Question: In Safari 7 on iOS and OSX I have certain elements in which the text is overflowing horizontally. These elements have their text populated by Angular Translate asynchronously. It looks as if Safari doesn't realize the content of the element changed isn't re-rendering it; Instead letting child elements overflow horizontally.

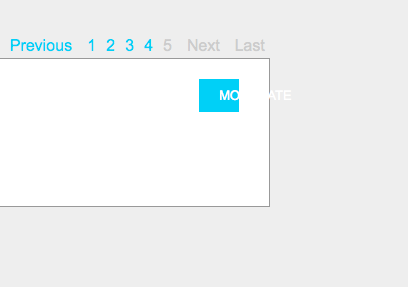
Answer: This seems like a repaint/redraw issue that's been known to happen with Safari layout.
You can attempt to fix this with a couple lines of JavaScript that you'd want to fire off as soon as the content is loaded:
'''
var sel = document.querySelector('#myElement')
sel.style.display = 'run-in';
setTimeout(function () { sel.style.display = 'block'; }, 0);
'''
That should redraw the box to the bounds of its contents.
Replace ''#myElement'' with the ID or class CSS selector to get your button. The run-in (as opposed to 'none') setting prevents the element from flickering. The zero-ms timeout setting the display back to block is what actually causes the repaint to occur.
Hope this helps.